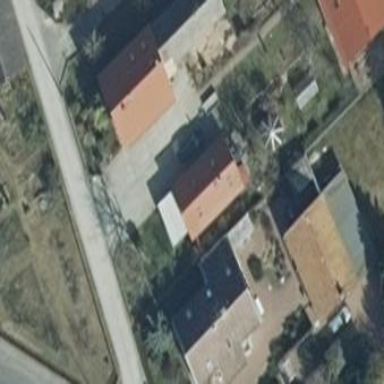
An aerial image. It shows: Simple and straightforward house.